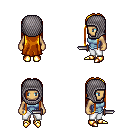
a pixel art fantasy rpg character, female body template, human, tanned skin, blue vest, white pants, dark blonde extra-long hairstyle, chain hood, gold boots, dagger, four views (front, back, left, right), 2x2 character sprite sheet, small pixel art, hard edges, no anti-aliasing